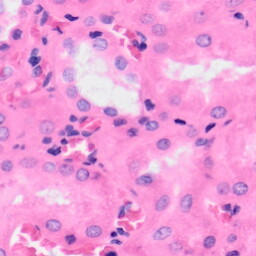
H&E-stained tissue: Kidney